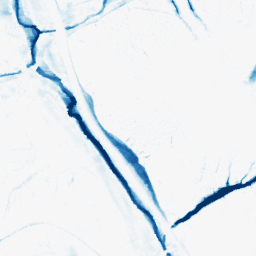
Category: morphological
Decomposition family: morphological_ellipse
Decomposition parameters: operation: closing
width: 10
height: 20
Upsampling method: bicubic
Upsampling parameters: scale: 4
Upsampling scale: 4